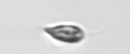
Label: Cryptophyta